Question: # Solved
'this' wasn't the problem, since it's being implicitly cast to 'IFramework' anyway.
I was concerned it may have to do with my methods not returning 'HRESULT', or with my stubby implementations of 'IUnknown::QueryInterface', but the real problem was merely a compiler setting that had overridden several macros I needed for common calling conventions (perhaps I should have included them in the question). This had corrupted the stack.
It's interesting though, that it worked will all compilers I tested, even without implementing IUnknown at all - a little research suggests that all serious Windows compilers handle abstract C++ interfaces the same way - namely as a virtual table specifically to be used as a COM interface.
---
Hi. I'm trying to create an extensible application framework. My basic concept is this:

The "Framework" box will build an .exe whereas the multiple "Plugin" boxes will build .dll files.
However, my implementation is apparently flawed. I have an idea what's the problem, but I'm running out of workarounds. I've done it exactly like this with .NET projects, but the problem I have now didn't apply to the C# environment.
Consider these interfaces:
'''
class IFramework
{
public:
virtual void FrameworkMethod() = 0;
};
class IPlugin
{
public:
virtual void PluginMethod() = 0;
virtual void PluginCallbackTest() = 0;
virtual void SetFramework(IFramework *framework) = 0;
};
'''
Implementation of the framework:
'''
class CFramework : IFramework
{
public:
void FrameworkMethod(); // printf("FrameworkMethod");
void DoSomething(); // this is the testbench basically, see below
};
'''
And the implementation of the plugin:
'''
class CPlugin : public IPlugin
{
IFramework *Framework;
public:
void PluginMethod(); // printf("PluginMethod");
void PluginCallbackTest(); // Framework->FrameworkMethod();
void SetFramework(IFramework *framework); // Framework = framework;
};
// plugin factory -> COM interface
extern "C" PLUGIN_API IPlugin *GetPlugin(); // return new CPlugin;
'''
Now to demonstrate that this concept doesn't work:
'''
void CFramework::DoSomething()
{
HMODULE PluginHandle = LoadLibrary(...); // explicit linking
auto GetPlugin = ((IPlugin *)(*)())GetProcAddress(...);
IPlugin *plugin = GetPlugin();
plugin->PluginMethod();
// up until here everything's perfectly COM-compliant and works super
plugin->SetFramework(this); // <-- that is the problem
plugin->PluginCallbackTest(); // <-- runtime crash if compiler differs
FreeLibrary(PluginHandle);
}
'''
The problem is that the 'SetFramework(this)' doesn't work like COM. It's not that it just feels wrong to write it like this - I can't implement a working plugin with a compiler that differs from the one I used to build CFramework (runtime crashes).
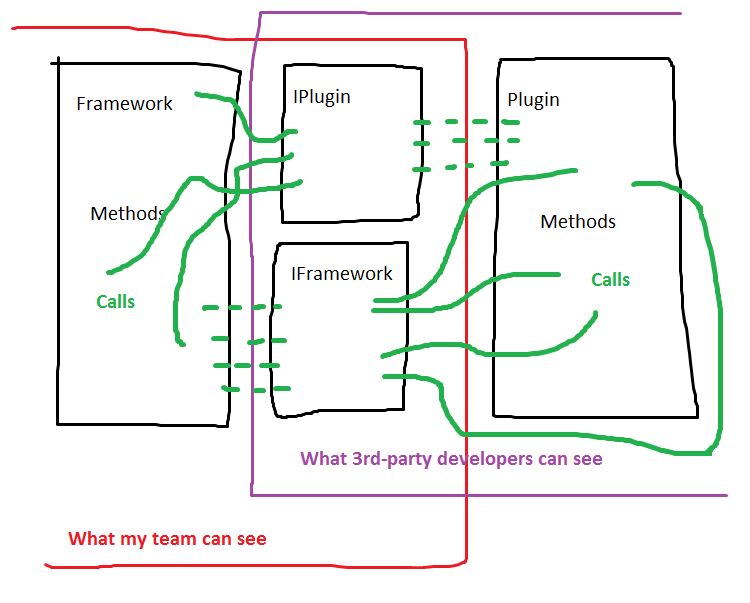
Answer: If you want to allow different compilers for the plug-ins from what you use for the app then you need to use COM exclusively across the boundary between app and plug-ins. That is precisely the problem that COM was designed to solve.